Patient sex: F
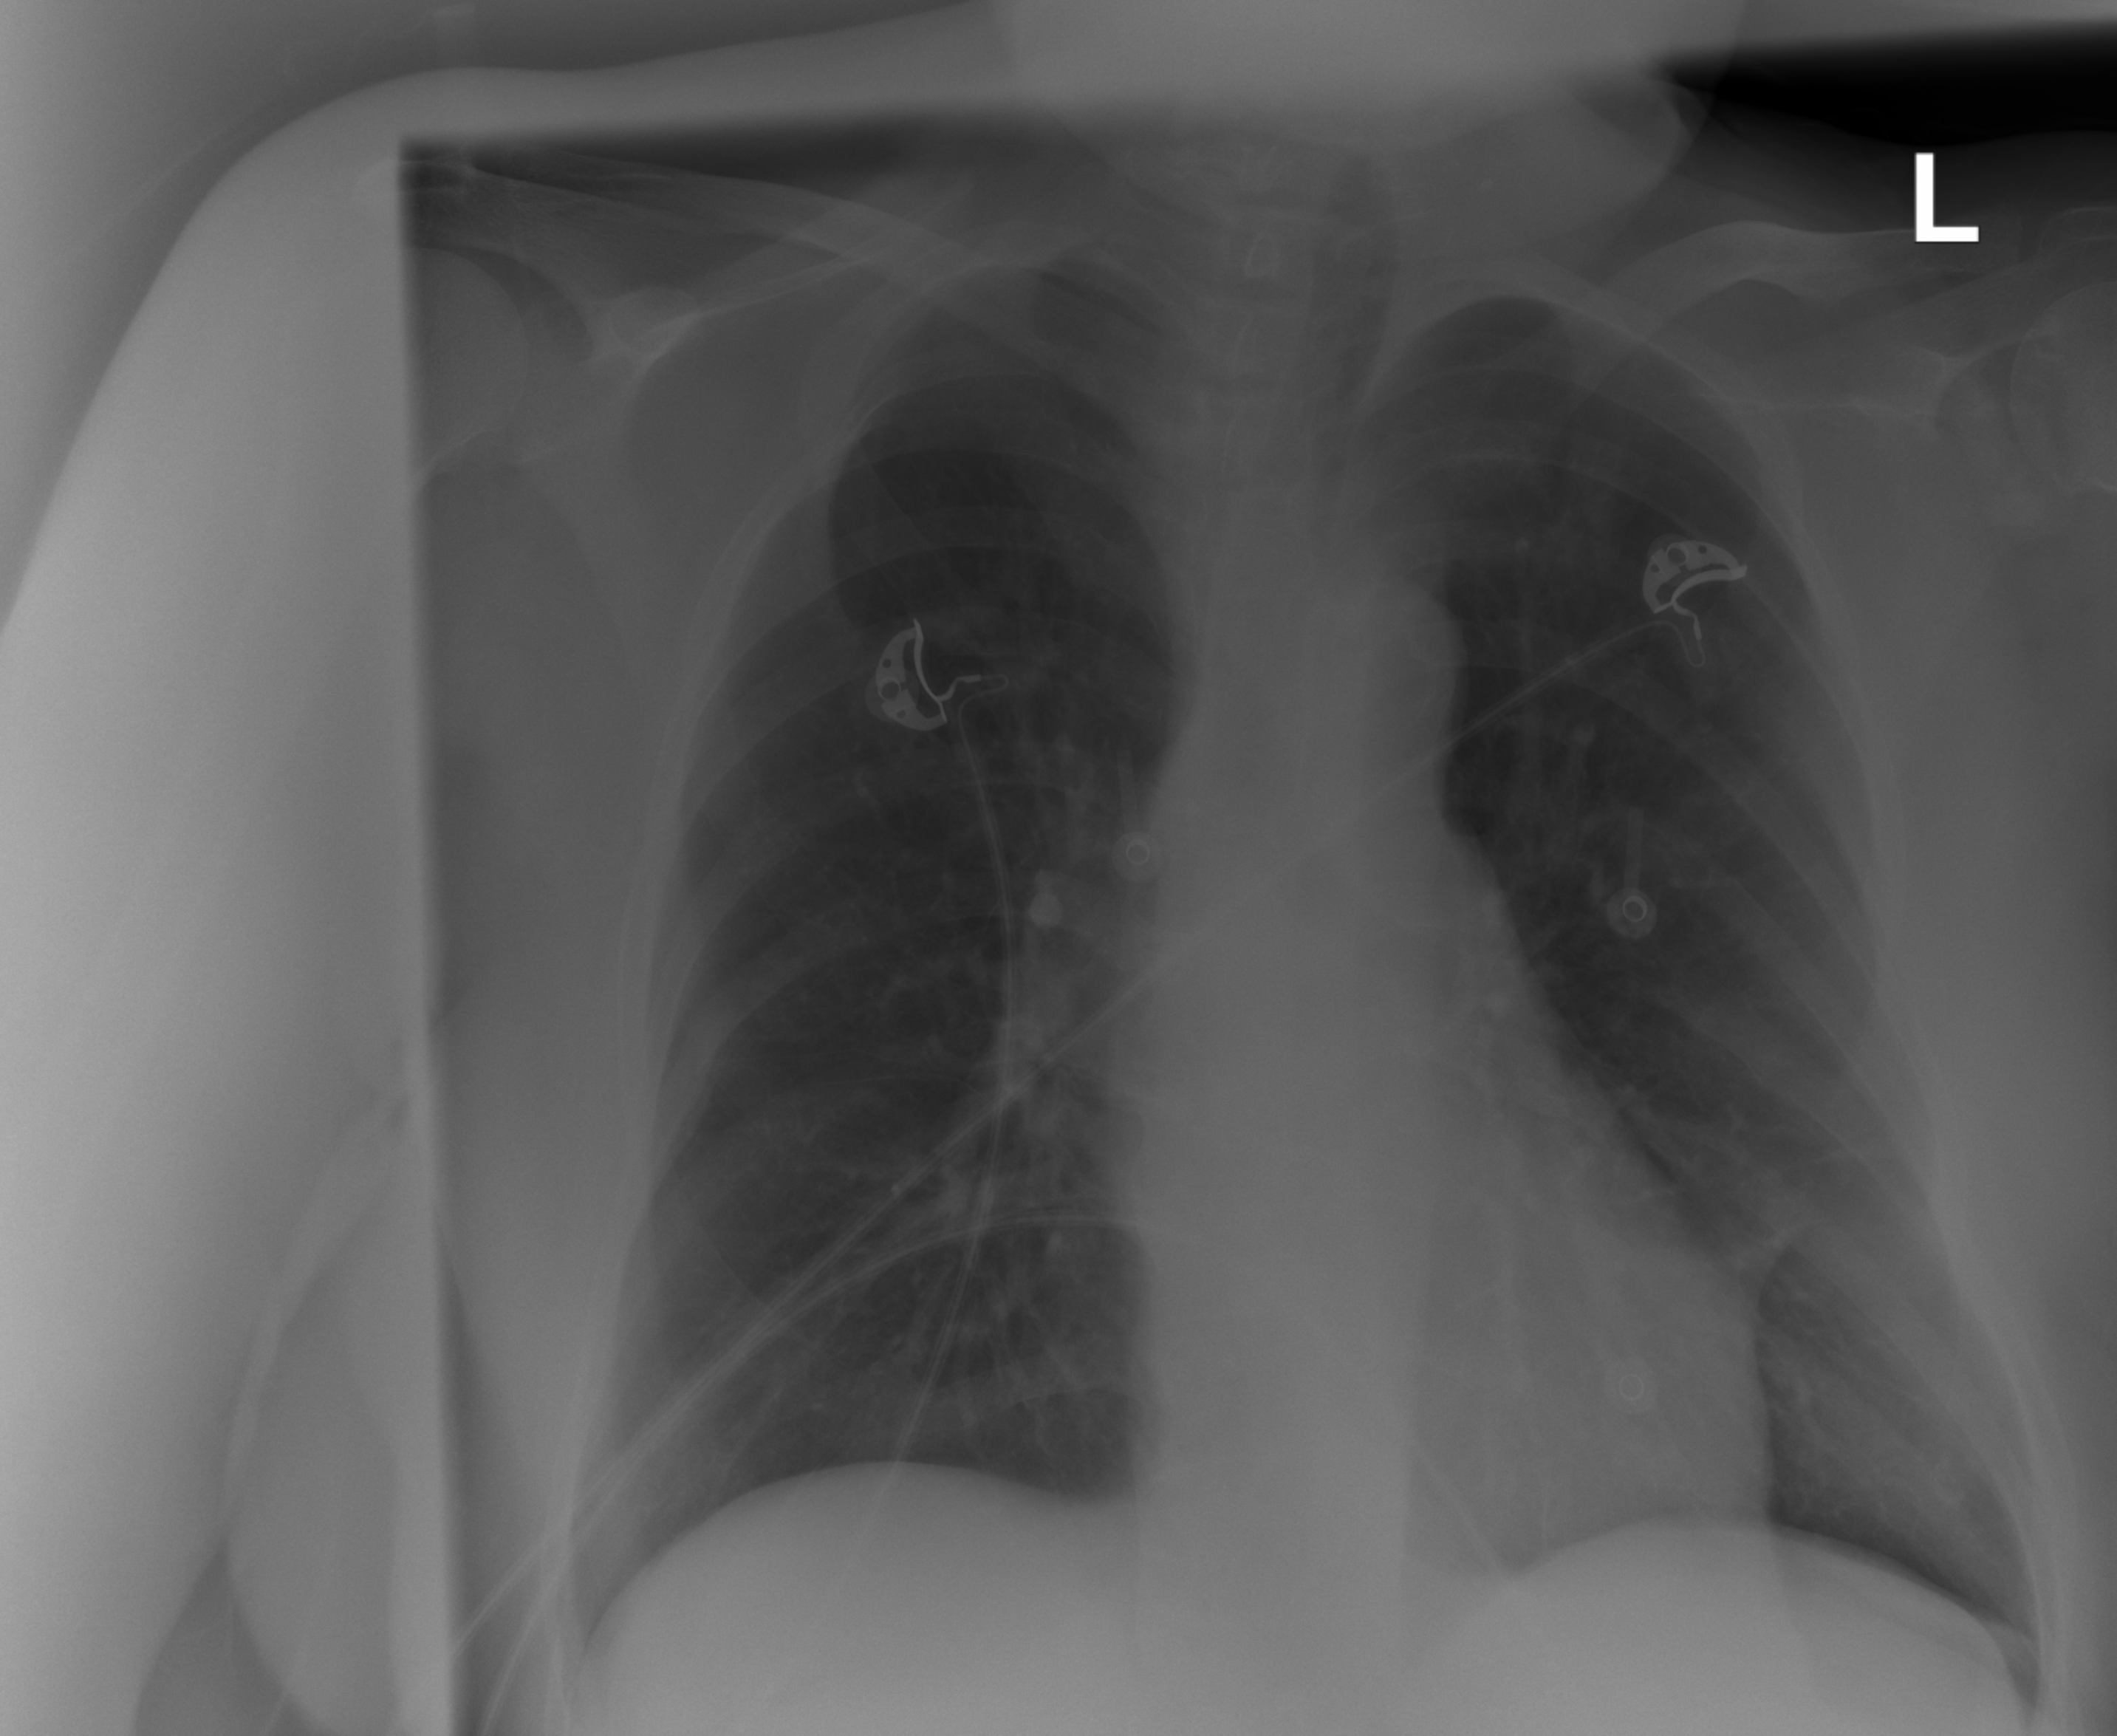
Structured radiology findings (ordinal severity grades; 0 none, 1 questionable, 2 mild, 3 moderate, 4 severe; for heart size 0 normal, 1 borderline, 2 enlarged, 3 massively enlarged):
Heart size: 0
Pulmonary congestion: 0
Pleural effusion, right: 0
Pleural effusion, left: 0
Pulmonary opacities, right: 0
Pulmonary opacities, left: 0
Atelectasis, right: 1
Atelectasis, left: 1